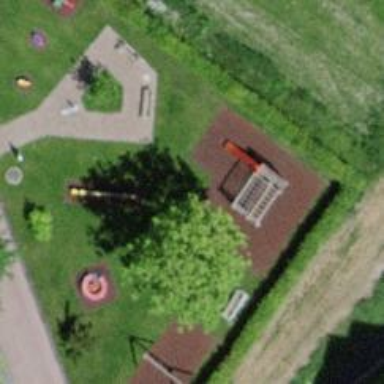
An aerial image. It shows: Playground with slide.